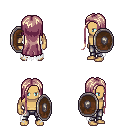
a pixel art fantasy rpg character, male body template, human, tanned skin, white tattered cape, metal pants, white blonde extra-long hairstyle, shield, four views (front, back, left, right), 2x2 character sprite sheet, small pixel art, hard edges, no anti-aliasing